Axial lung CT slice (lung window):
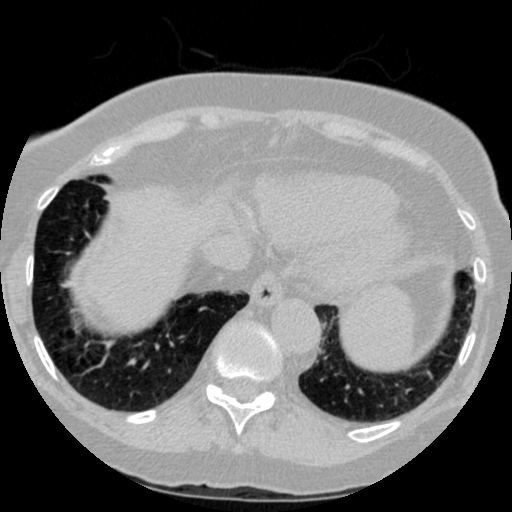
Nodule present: no